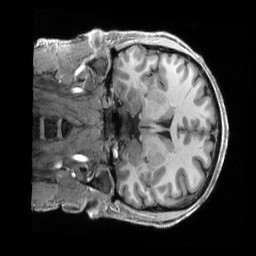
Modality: T1w
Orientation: coronal
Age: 28
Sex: male
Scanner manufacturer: siemens
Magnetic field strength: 3 T
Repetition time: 2.5 s
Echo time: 0.00296 s